Field crop: maize
Growth stage: 2
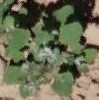
Species: chenopodium